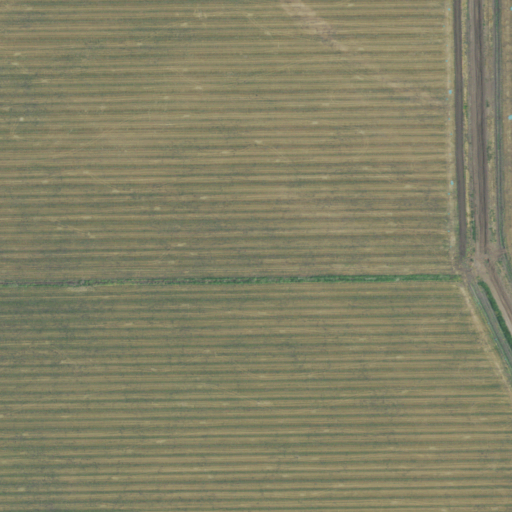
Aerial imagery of island in California named Bacon Island containing only cultivated crops